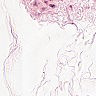
Metastatic tissue present: no